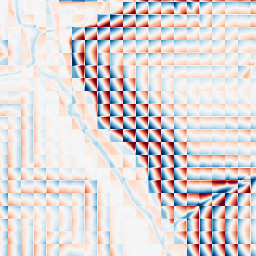
Category: wavelet
Decomposition family: wavelet_biorthogonal
Decomposition parameters: wavelet: bior1.3
level: 4
Upsampling method: cubic_mitchell
Upsampling parameters: scale: 4
Upsampling scale: 4